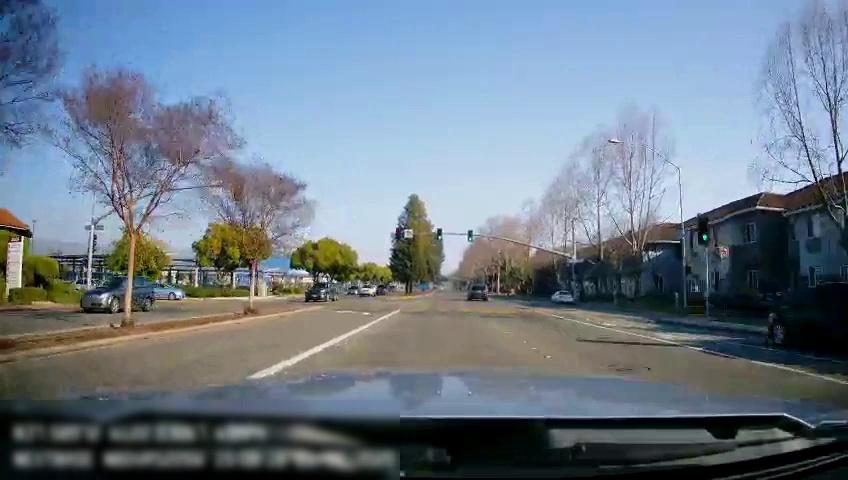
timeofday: Day
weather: Sunny
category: Drivable Space
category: Drivable Space
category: Vehicles | Car
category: Vehicles | Car
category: Vehicles | SUV
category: Vehicles | Car
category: Vehicles | Car
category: Vehicles | Car
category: Vehicles | SUV
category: Vehicles | Car
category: Vehicles | SUV
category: Lanes | Current Lane
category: Lanes | Current Lane
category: Lanes | Alternate Lane
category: Lanes | Alternate Lane
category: Traffic | Signs
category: Traffic | Signs
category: Traffic | Lights
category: Traffic | Lights
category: Traffic | Lights
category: Traffic | Lights